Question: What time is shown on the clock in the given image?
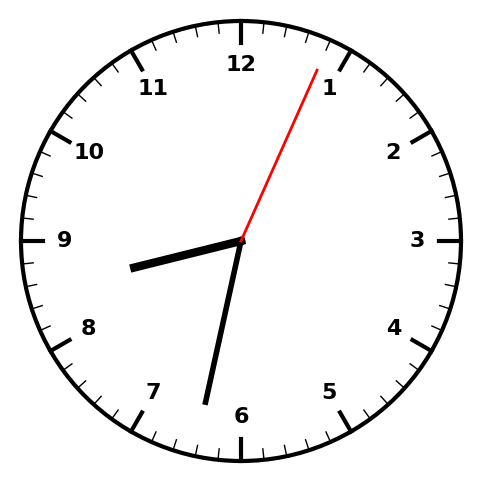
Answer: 08:32:04